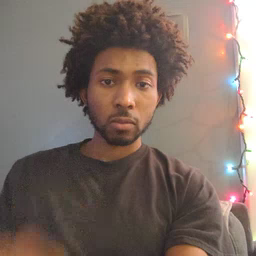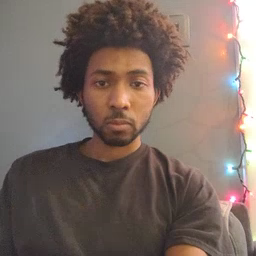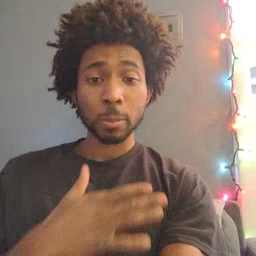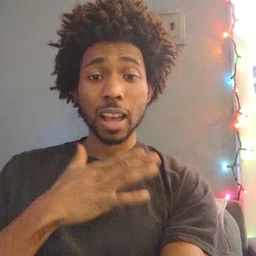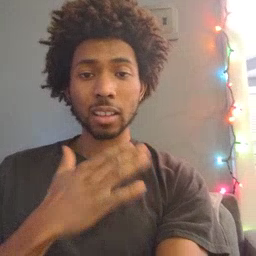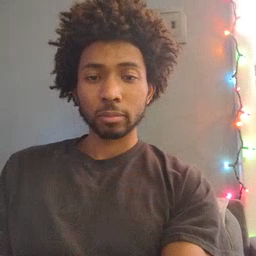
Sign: happy